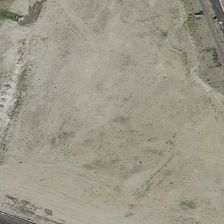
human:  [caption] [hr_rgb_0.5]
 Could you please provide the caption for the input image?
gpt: the bareland with few plants is next to the streets .

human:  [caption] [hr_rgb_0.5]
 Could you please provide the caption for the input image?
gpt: the bareland with few plants is next to the streets .

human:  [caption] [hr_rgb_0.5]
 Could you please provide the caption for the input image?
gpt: it is a piece of gray bareland .

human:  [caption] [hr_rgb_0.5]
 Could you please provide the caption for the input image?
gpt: it is a piece of gray bareland .

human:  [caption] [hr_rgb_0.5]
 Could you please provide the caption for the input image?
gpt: it is a piece of gray bareland .